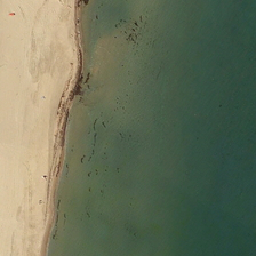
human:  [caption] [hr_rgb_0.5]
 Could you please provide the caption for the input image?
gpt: On the other side of the sea is a golden beach.

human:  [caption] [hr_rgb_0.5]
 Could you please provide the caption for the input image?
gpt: The sea is vast and deep.

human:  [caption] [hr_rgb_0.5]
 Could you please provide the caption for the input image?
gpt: On the other side of the sea is a golden beach.

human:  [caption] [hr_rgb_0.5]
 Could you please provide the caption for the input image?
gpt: The vast and deep ocean.

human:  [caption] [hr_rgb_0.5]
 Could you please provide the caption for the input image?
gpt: The sea is vast and deep.